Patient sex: F
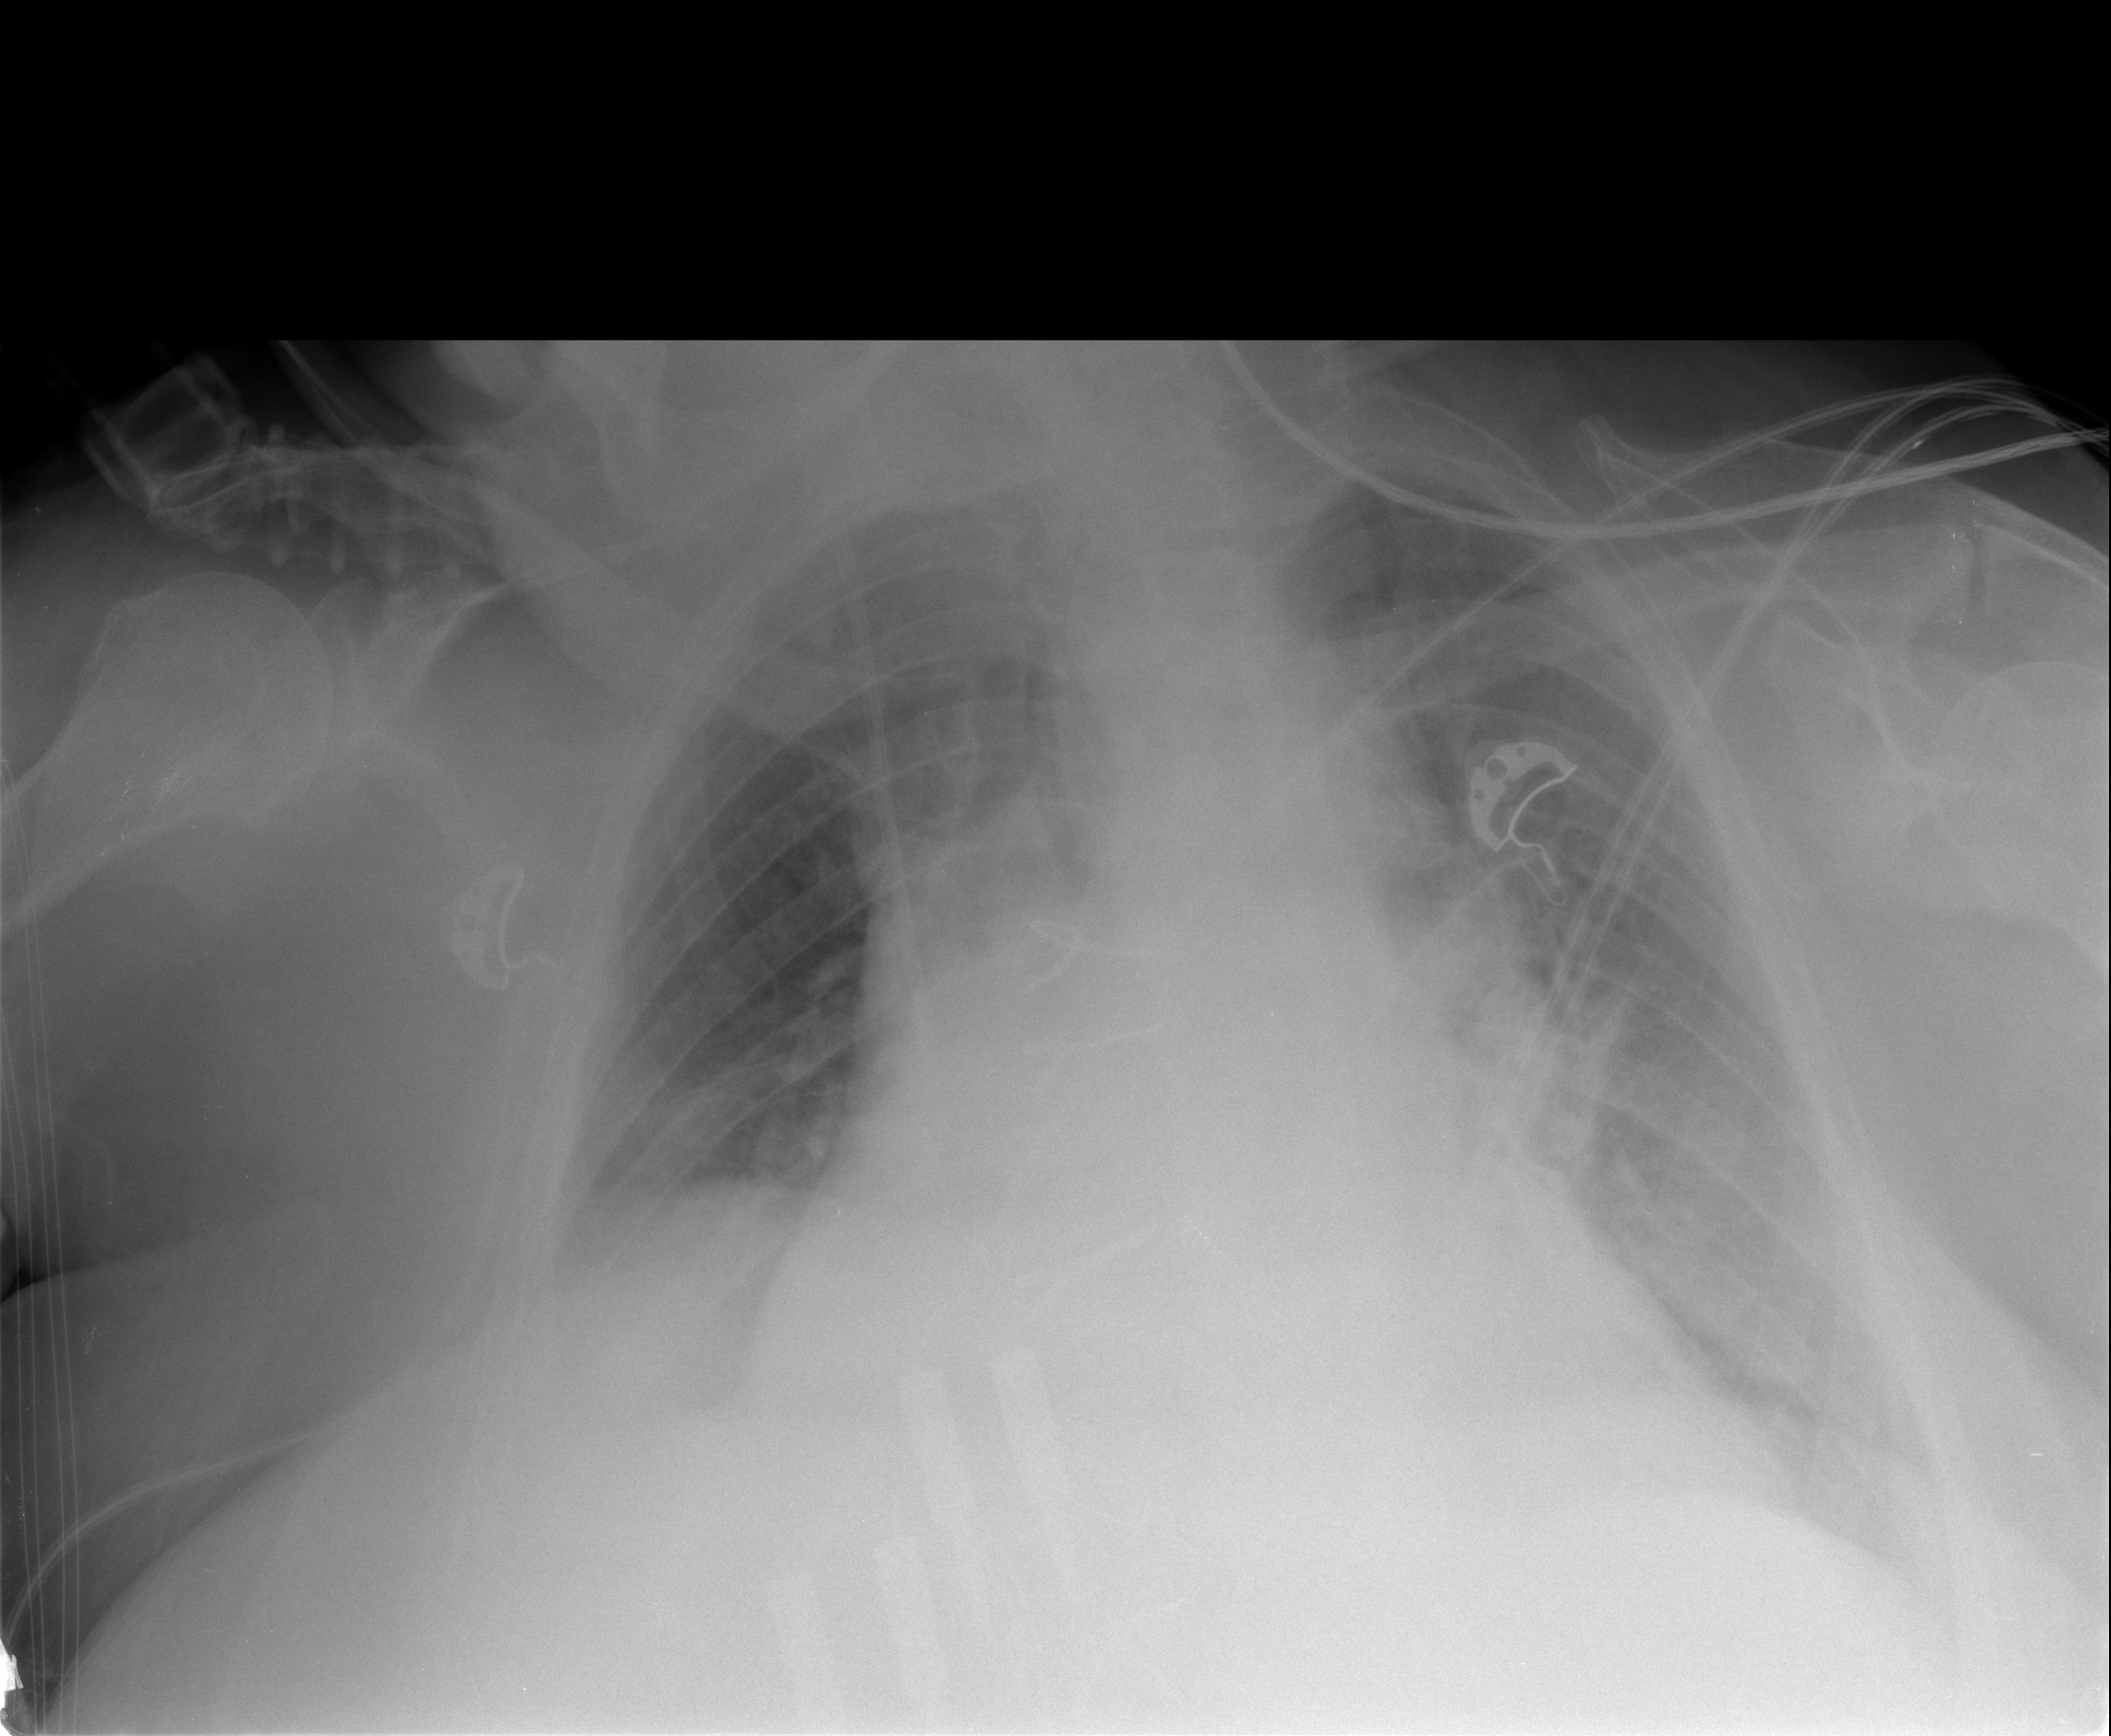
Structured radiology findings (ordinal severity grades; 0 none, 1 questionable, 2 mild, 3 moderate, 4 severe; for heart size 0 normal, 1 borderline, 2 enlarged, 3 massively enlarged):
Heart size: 3
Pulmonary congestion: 0
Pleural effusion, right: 2
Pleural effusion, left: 2
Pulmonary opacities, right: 0
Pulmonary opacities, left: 0
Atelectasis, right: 2
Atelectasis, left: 2